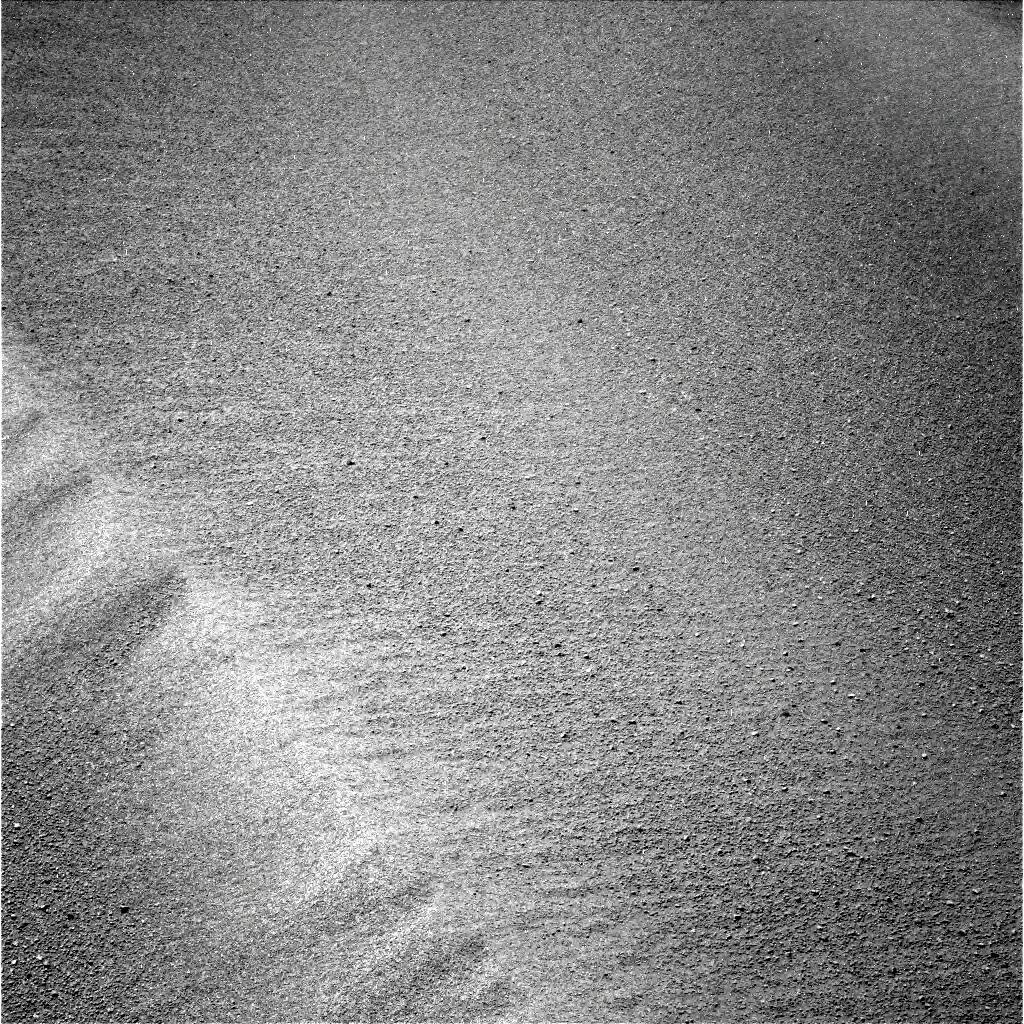
Terrain classes present: Gravel / Sand / Soil